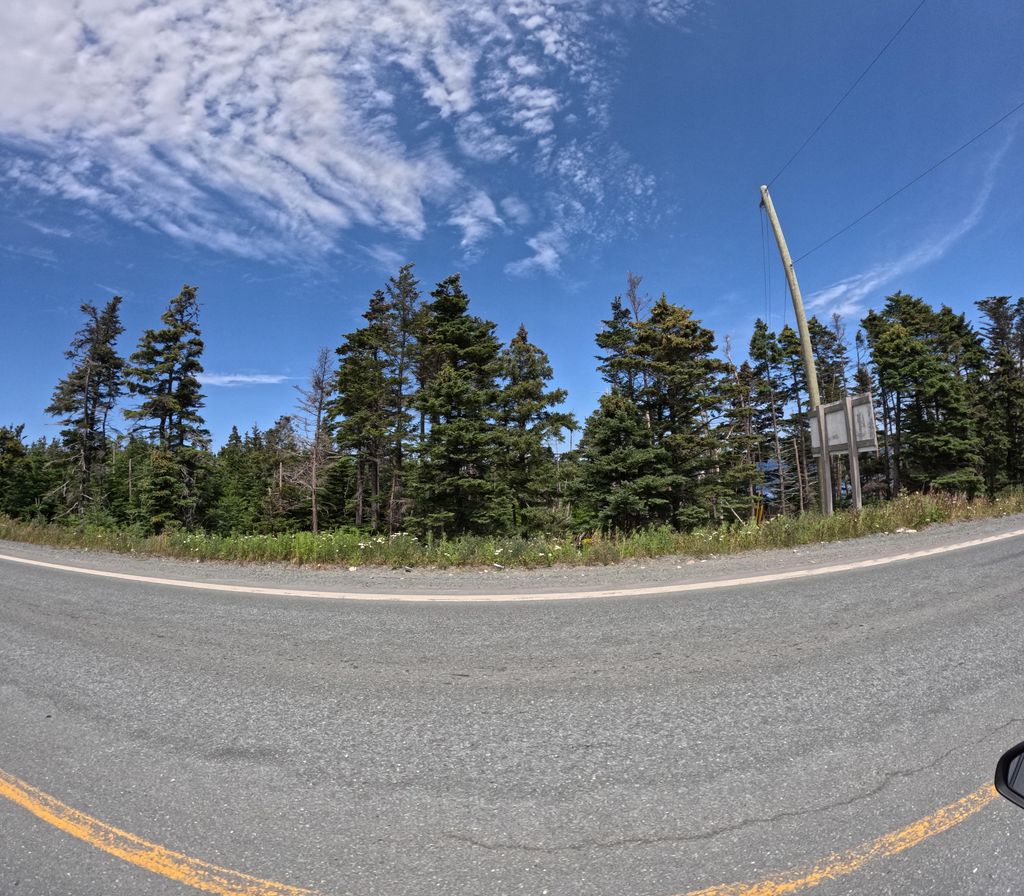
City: st_johns